Current action and preconditions to check: trajectory_clear

Your task: For each precondition in the list above, predict whether it will hold at this action.

Consider the current scene as observed from the mobile robot's camera, and analyze the predicted future states of all dynamic agents (e.g., people, animals, vehicles, or any moving entities) within the NEXT SECOND.

IMPORTANT: Only answer "very likely" if you are absolutely certain—based on strong, clear evidence—that a dynamic agent will violate the precondition in the predicted future state. Do NOT answer "very likely" for unlikely, ambiguous, or low-probability risks.

Ask yourself for each precondition: Is there a high probability, with clear and convincing evidence, that the predicted future states of any dynamic agent will interfere with the predicted future state of the currently executing action within the NEXT SECOND, causing that precondition to fail?

Assess the risk level based on these predictions. Use "likely" or "very likely" if motions create a clear risk of interference.

Use "neutral" or "improbable" if agents are nearby but their predicted paths are clearly diverging or non-conflicting.

Failure Risk Categories: "very improbable", "improbable", "neutral", "likely", "very likely"

Answer Format: Output ONLY the probability_of_failure value from these categories: "very improbable", "improbable", "neutral", "likely", "very likely"

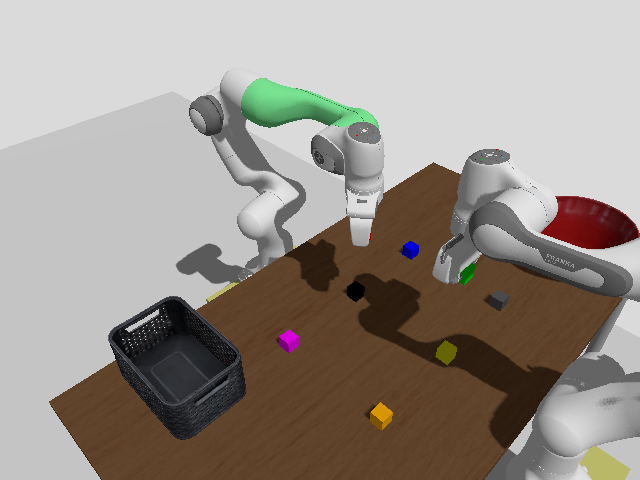

Answer: improbable